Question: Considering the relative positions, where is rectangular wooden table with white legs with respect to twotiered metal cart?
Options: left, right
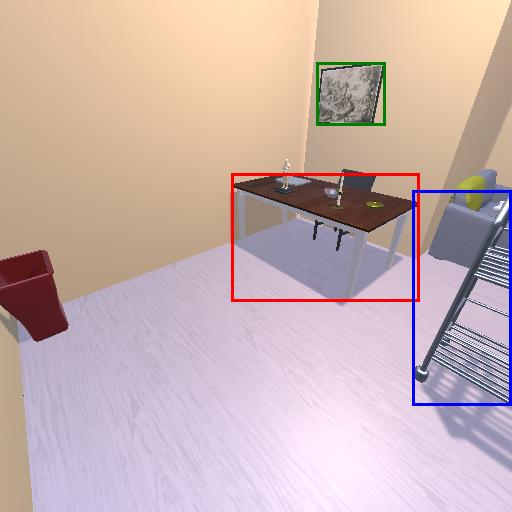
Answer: left